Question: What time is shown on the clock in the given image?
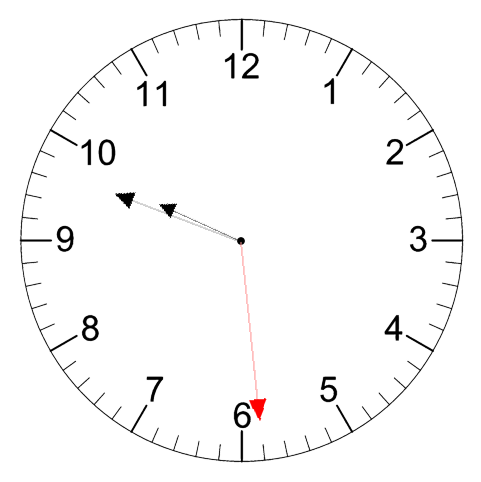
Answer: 09:48:29